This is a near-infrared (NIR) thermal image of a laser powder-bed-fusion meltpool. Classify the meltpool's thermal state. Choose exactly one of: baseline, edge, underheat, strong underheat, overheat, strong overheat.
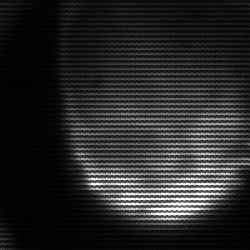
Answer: edge